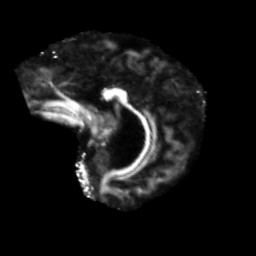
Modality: FA
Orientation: sagittal
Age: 79
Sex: female
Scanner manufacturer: siemens
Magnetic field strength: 3 T
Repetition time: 5.47 s
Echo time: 0.0854 s